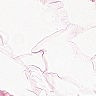
Metastatic tissue present: no